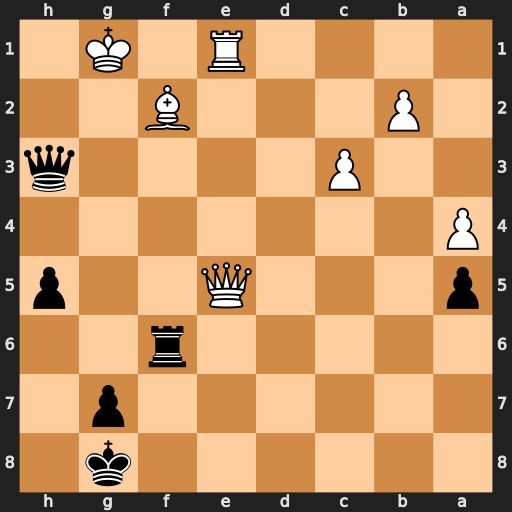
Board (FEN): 6k1/6p1/5r2/p3Q2p/P7/2P4q/1P3B2/4R1K1
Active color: b
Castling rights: -
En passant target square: -
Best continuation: Rg6+ Bg3 Rxg3+ Qxg3 Qxg3+